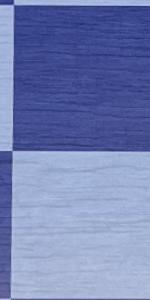
Label: Empty